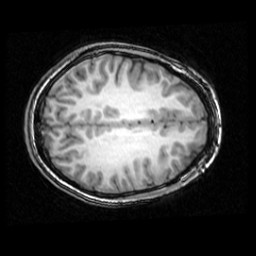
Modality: T1w
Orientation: axial
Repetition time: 0.008948 s
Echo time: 0.001784 s